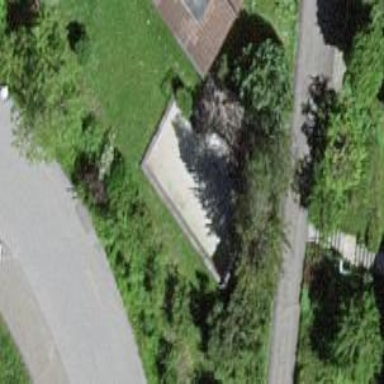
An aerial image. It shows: Swimming pool located in leisure land.